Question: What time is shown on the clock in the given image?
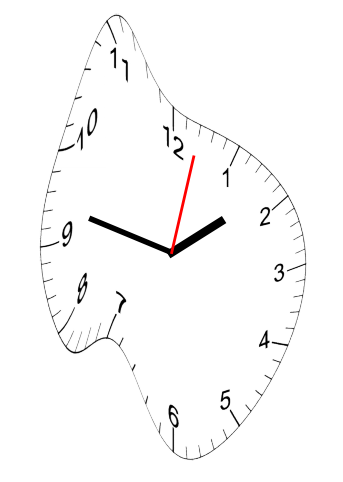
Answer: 01:47:02